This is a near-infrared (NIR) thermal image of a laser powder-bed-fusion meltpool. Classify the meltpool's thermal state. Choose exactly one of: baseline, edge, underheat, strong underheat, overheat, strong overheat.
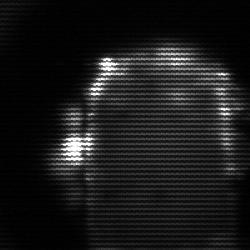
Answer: baseline